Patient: sex M, age 54
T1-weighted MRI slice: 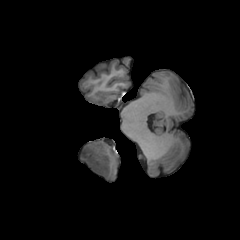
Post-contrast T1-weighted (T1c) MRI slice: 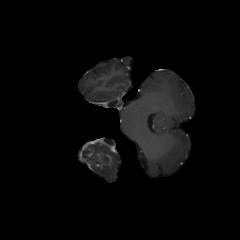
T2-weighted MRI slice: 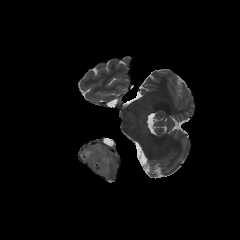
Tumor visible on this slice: yes
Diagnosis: Glioblastoma, IDH-wildtype
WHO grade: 4